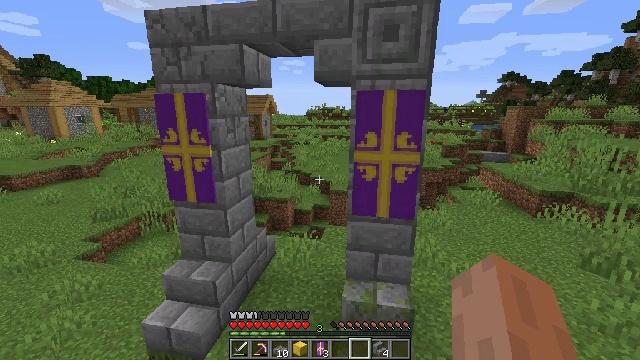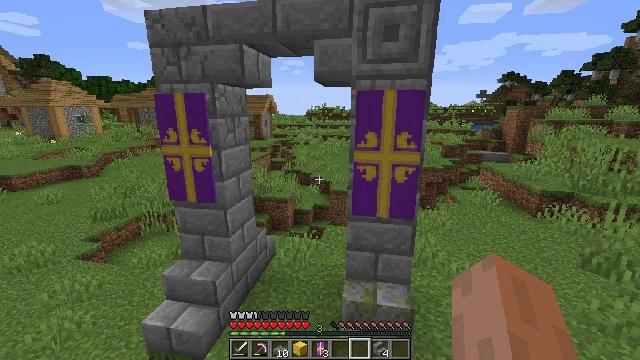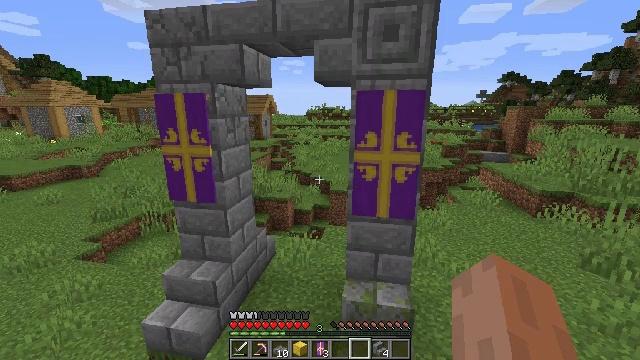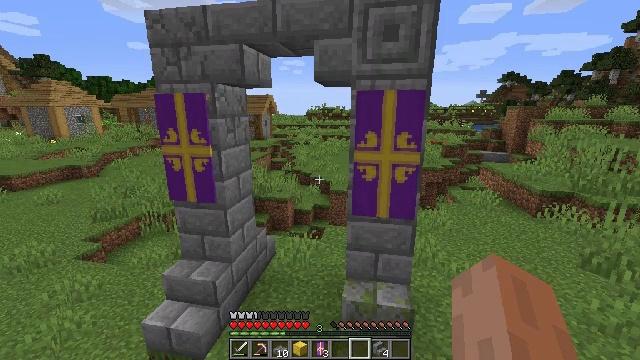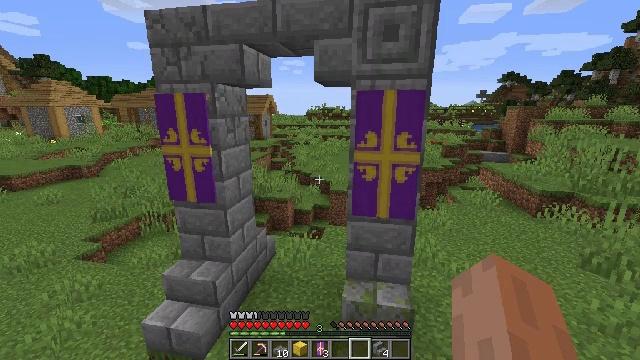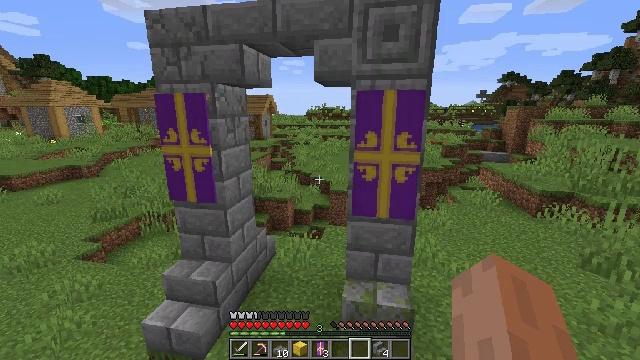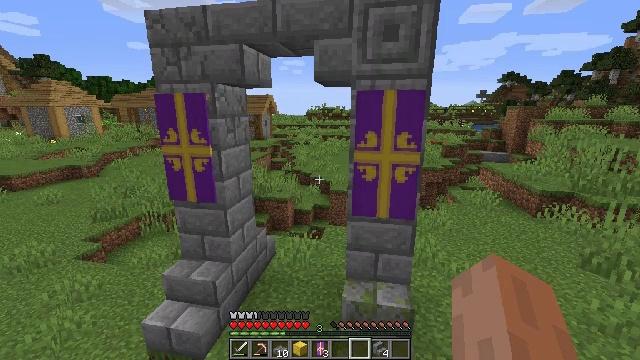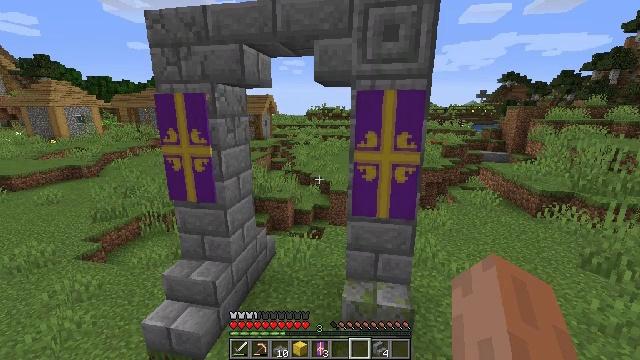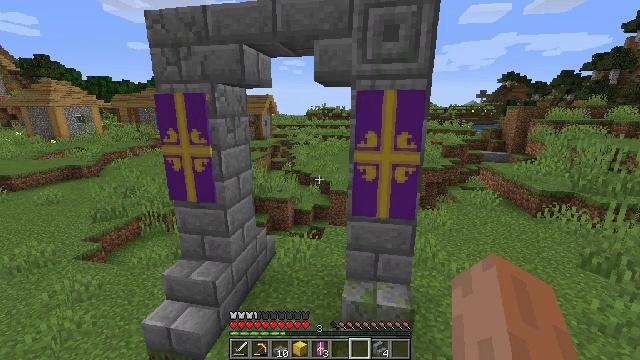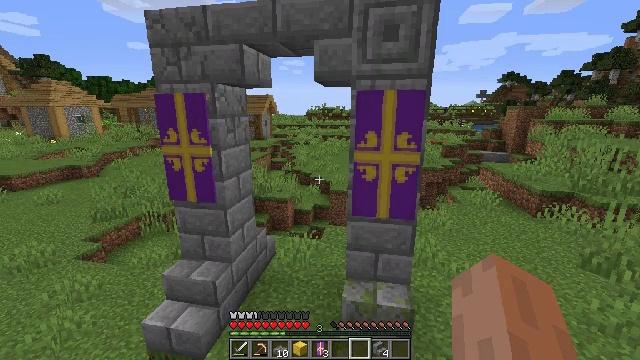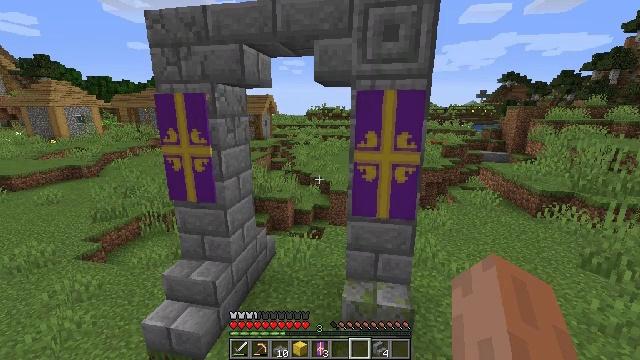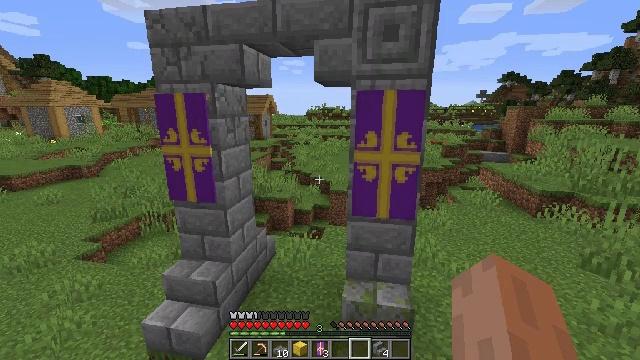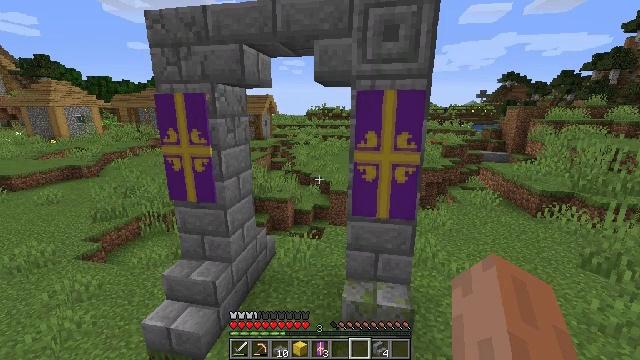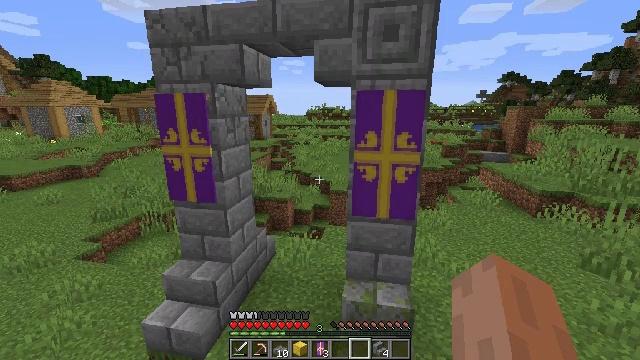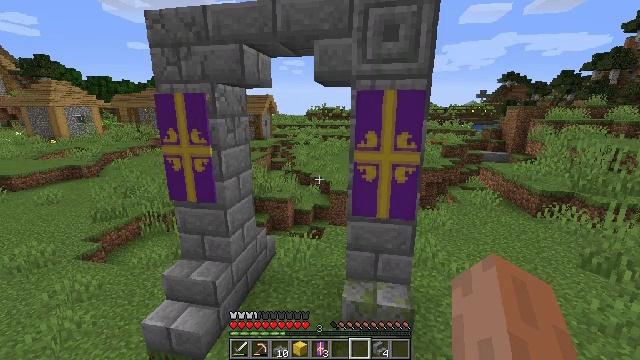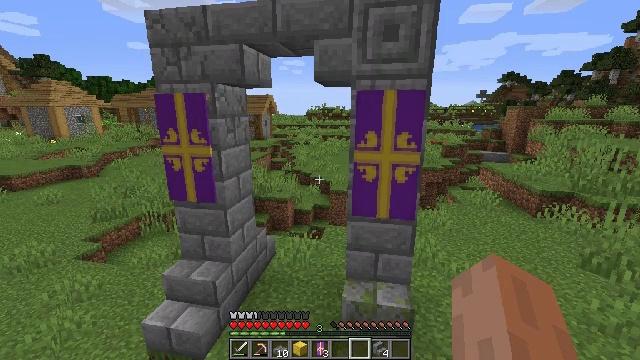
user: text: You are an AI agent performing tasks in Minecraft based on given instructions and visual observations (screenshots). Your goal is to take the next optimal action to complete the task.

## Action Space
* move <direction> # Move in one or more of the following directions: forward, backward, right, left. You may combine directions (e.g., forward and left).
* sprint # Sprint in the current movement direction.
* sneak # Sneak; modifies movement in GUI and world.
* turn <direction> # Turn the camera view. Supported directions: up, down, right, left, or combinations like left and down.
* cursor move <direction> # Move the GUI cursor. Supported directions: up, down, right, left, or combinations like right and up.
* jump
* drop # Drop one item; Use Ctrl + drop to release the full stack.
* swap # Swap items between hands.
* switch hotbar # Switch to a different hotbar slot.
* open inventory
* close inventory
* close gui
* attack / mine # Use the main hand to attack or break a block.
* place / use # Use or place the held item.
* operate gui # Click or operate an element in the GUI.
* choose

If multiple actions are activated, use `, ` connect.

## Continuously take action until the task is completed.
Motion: motion action
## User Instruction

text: Collect cracked stone bricks from ruins.
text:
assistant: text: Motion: no_op
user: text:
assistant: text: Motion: no_op
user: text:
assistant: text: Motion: no_op
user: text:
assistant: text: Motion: no_op
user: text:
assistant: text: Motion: no_op
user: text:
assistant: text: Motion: no_op
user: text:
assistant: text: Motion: no_op
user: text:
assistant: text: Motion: no_op
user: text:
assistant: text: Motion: no_op
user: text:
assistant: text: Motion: no_op
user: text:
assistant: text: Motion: no_op
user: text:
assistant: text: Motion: no_op
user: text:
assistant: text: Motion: no_op
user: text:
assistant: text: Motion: no_op
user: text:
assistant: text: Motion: no_op
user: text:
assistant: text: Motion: no_op
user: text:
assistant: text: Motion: no_op
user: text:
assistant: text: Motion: no_op
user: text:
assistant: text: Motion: no_op
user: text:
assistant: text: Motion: no_op
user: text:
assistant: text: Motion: no_op
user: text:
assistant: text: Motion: no_op
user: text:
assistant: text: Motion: turn left and down
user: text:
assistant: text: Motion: no_op
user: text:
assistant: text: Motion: turn left
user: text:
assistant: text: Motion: turn left and up
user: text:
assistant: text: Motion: no_op
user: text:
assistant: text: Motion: no_op
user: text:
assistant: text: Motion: no_op
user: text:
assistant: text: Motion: no_op